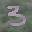
Label: 3